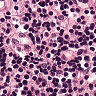
Metastatic tissue present: no